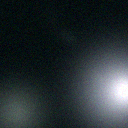
Screen state: off